This plot shows a bearing's acceleration signal over time (raw waveform). Classify the bearing condition as one of: normal, inner_race, outer_race, ball.
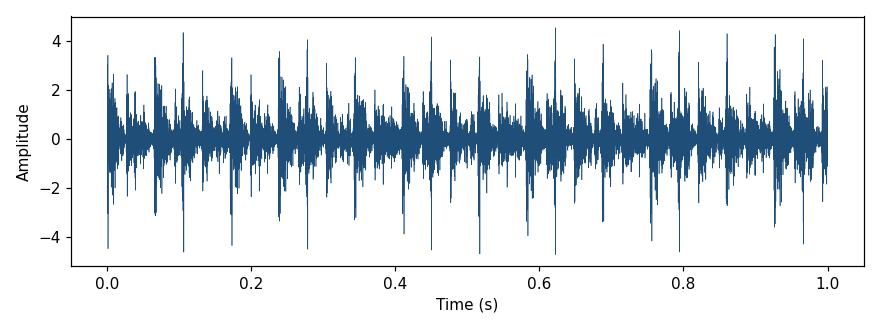
Answer: outer_race